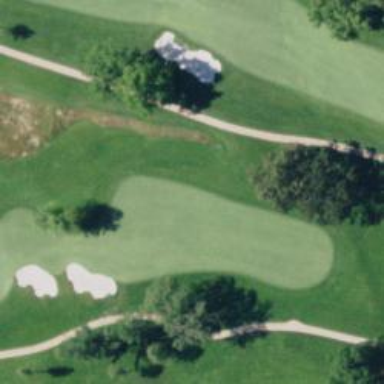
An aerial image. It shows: View of golf hole.